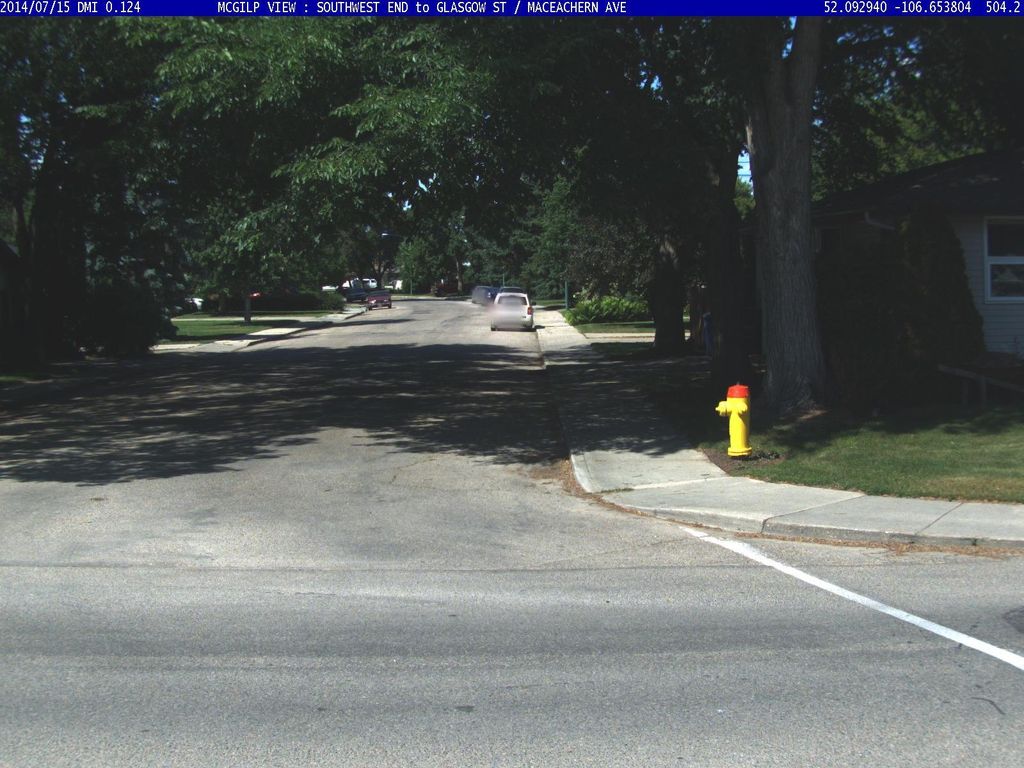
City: saskatoon